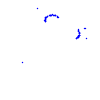
Particle: kaon